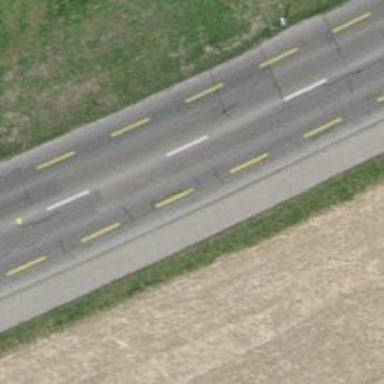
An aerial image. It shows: Primary road with asphalt surface and designated cycle lane.